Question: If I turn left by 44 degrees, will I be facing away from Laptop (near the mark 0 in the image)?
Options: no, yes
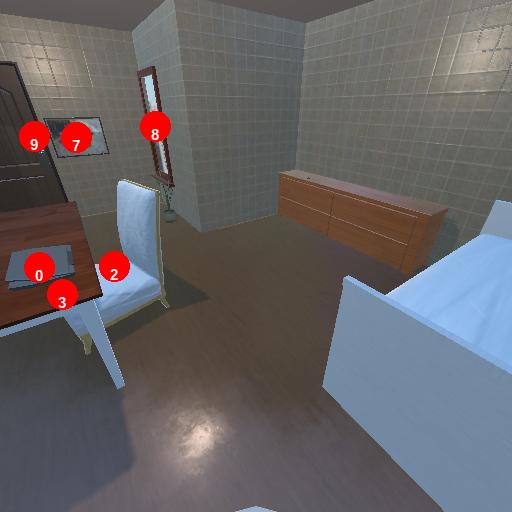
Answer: no